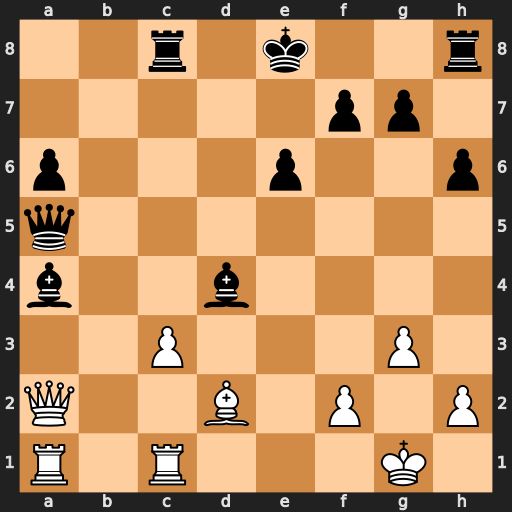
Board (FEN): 2r1k2r/5pp1/p3p2p/q7/b2b4/2P3P1/Q2B1P1P/R1R3K1
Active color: w
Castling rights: k
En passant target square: -
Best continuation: cxd4 Rxc1+ Rxc1